Interaction volume radius: 5 \u00c5
Interaction volume height: 20 \u00c5
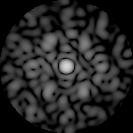
Disorder parameter: 0.679